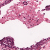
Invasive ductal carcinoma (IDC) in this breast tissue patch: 0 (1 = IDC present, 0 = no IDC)